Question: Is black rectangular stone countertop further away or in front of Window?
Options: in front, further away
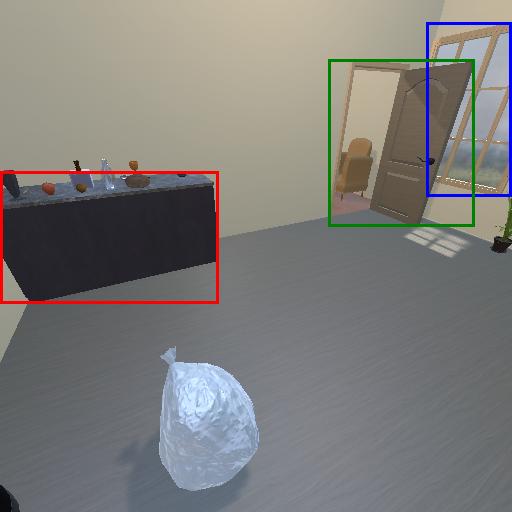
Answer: in front